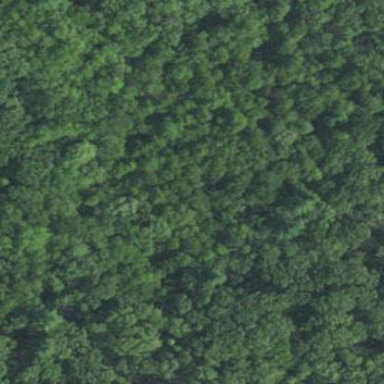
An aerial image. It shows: Mixed woodland with various types of leaves.